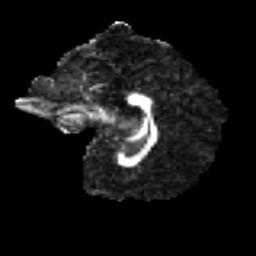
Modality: FA
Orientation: sagittal
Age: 30
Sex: female
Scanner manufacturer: ge
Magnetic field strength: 3 T
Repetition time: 7.8 s
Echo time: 0.0606 s